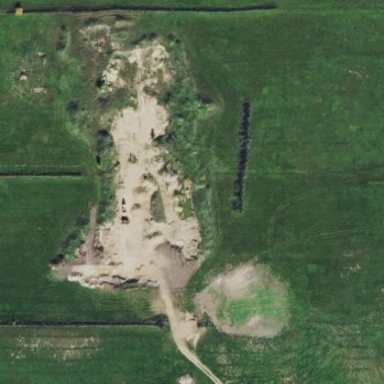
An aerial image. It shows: Quarry area.